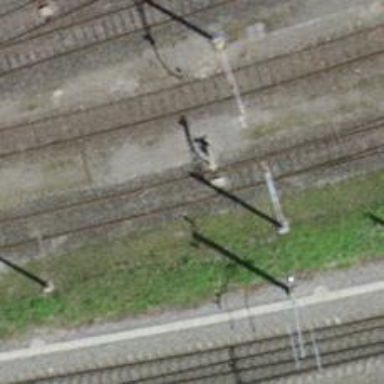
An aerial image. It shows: Railway switch.